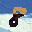
Label: 8